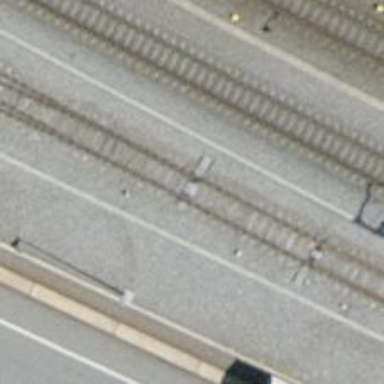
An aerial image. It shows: Railway switch.